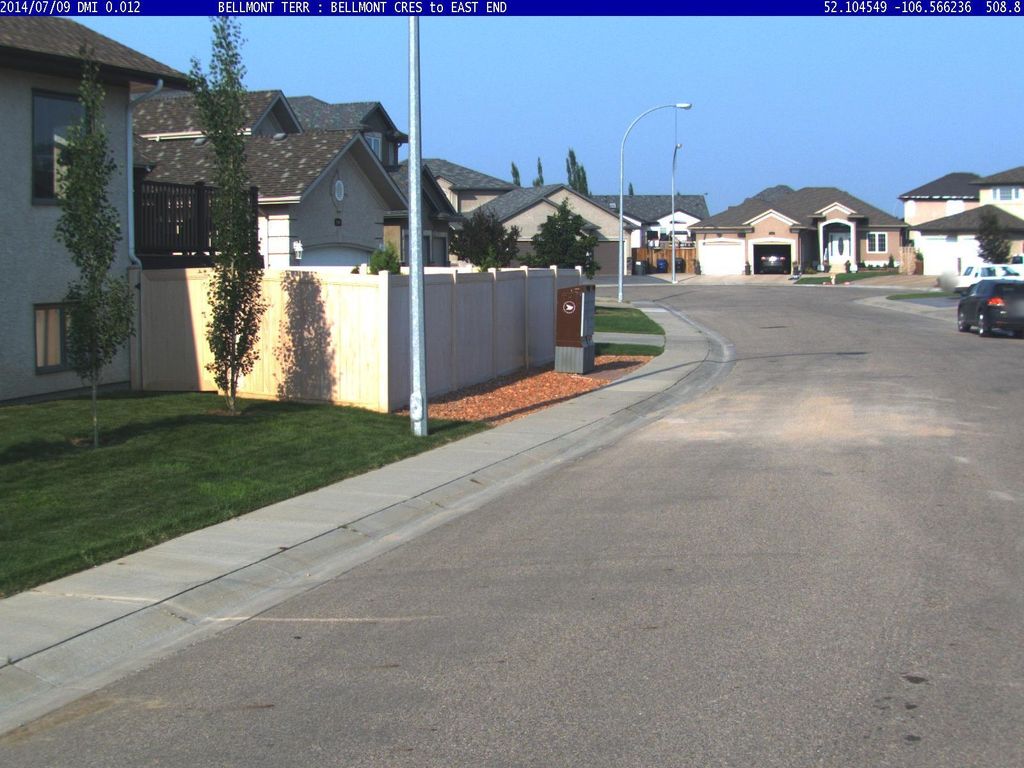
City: saskatoon